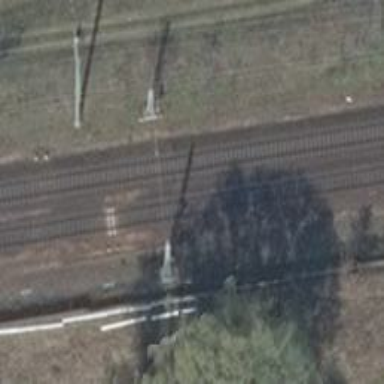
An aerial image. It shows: Milestone along the railway with catenary mast.